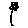
Label: flower